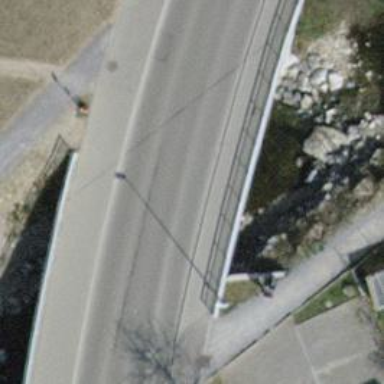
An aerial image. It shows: Sidewalk bridge over footway.